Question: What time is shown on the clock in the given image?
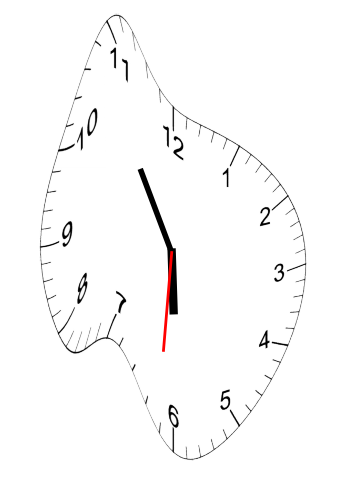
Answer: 05:54:31